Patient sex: M
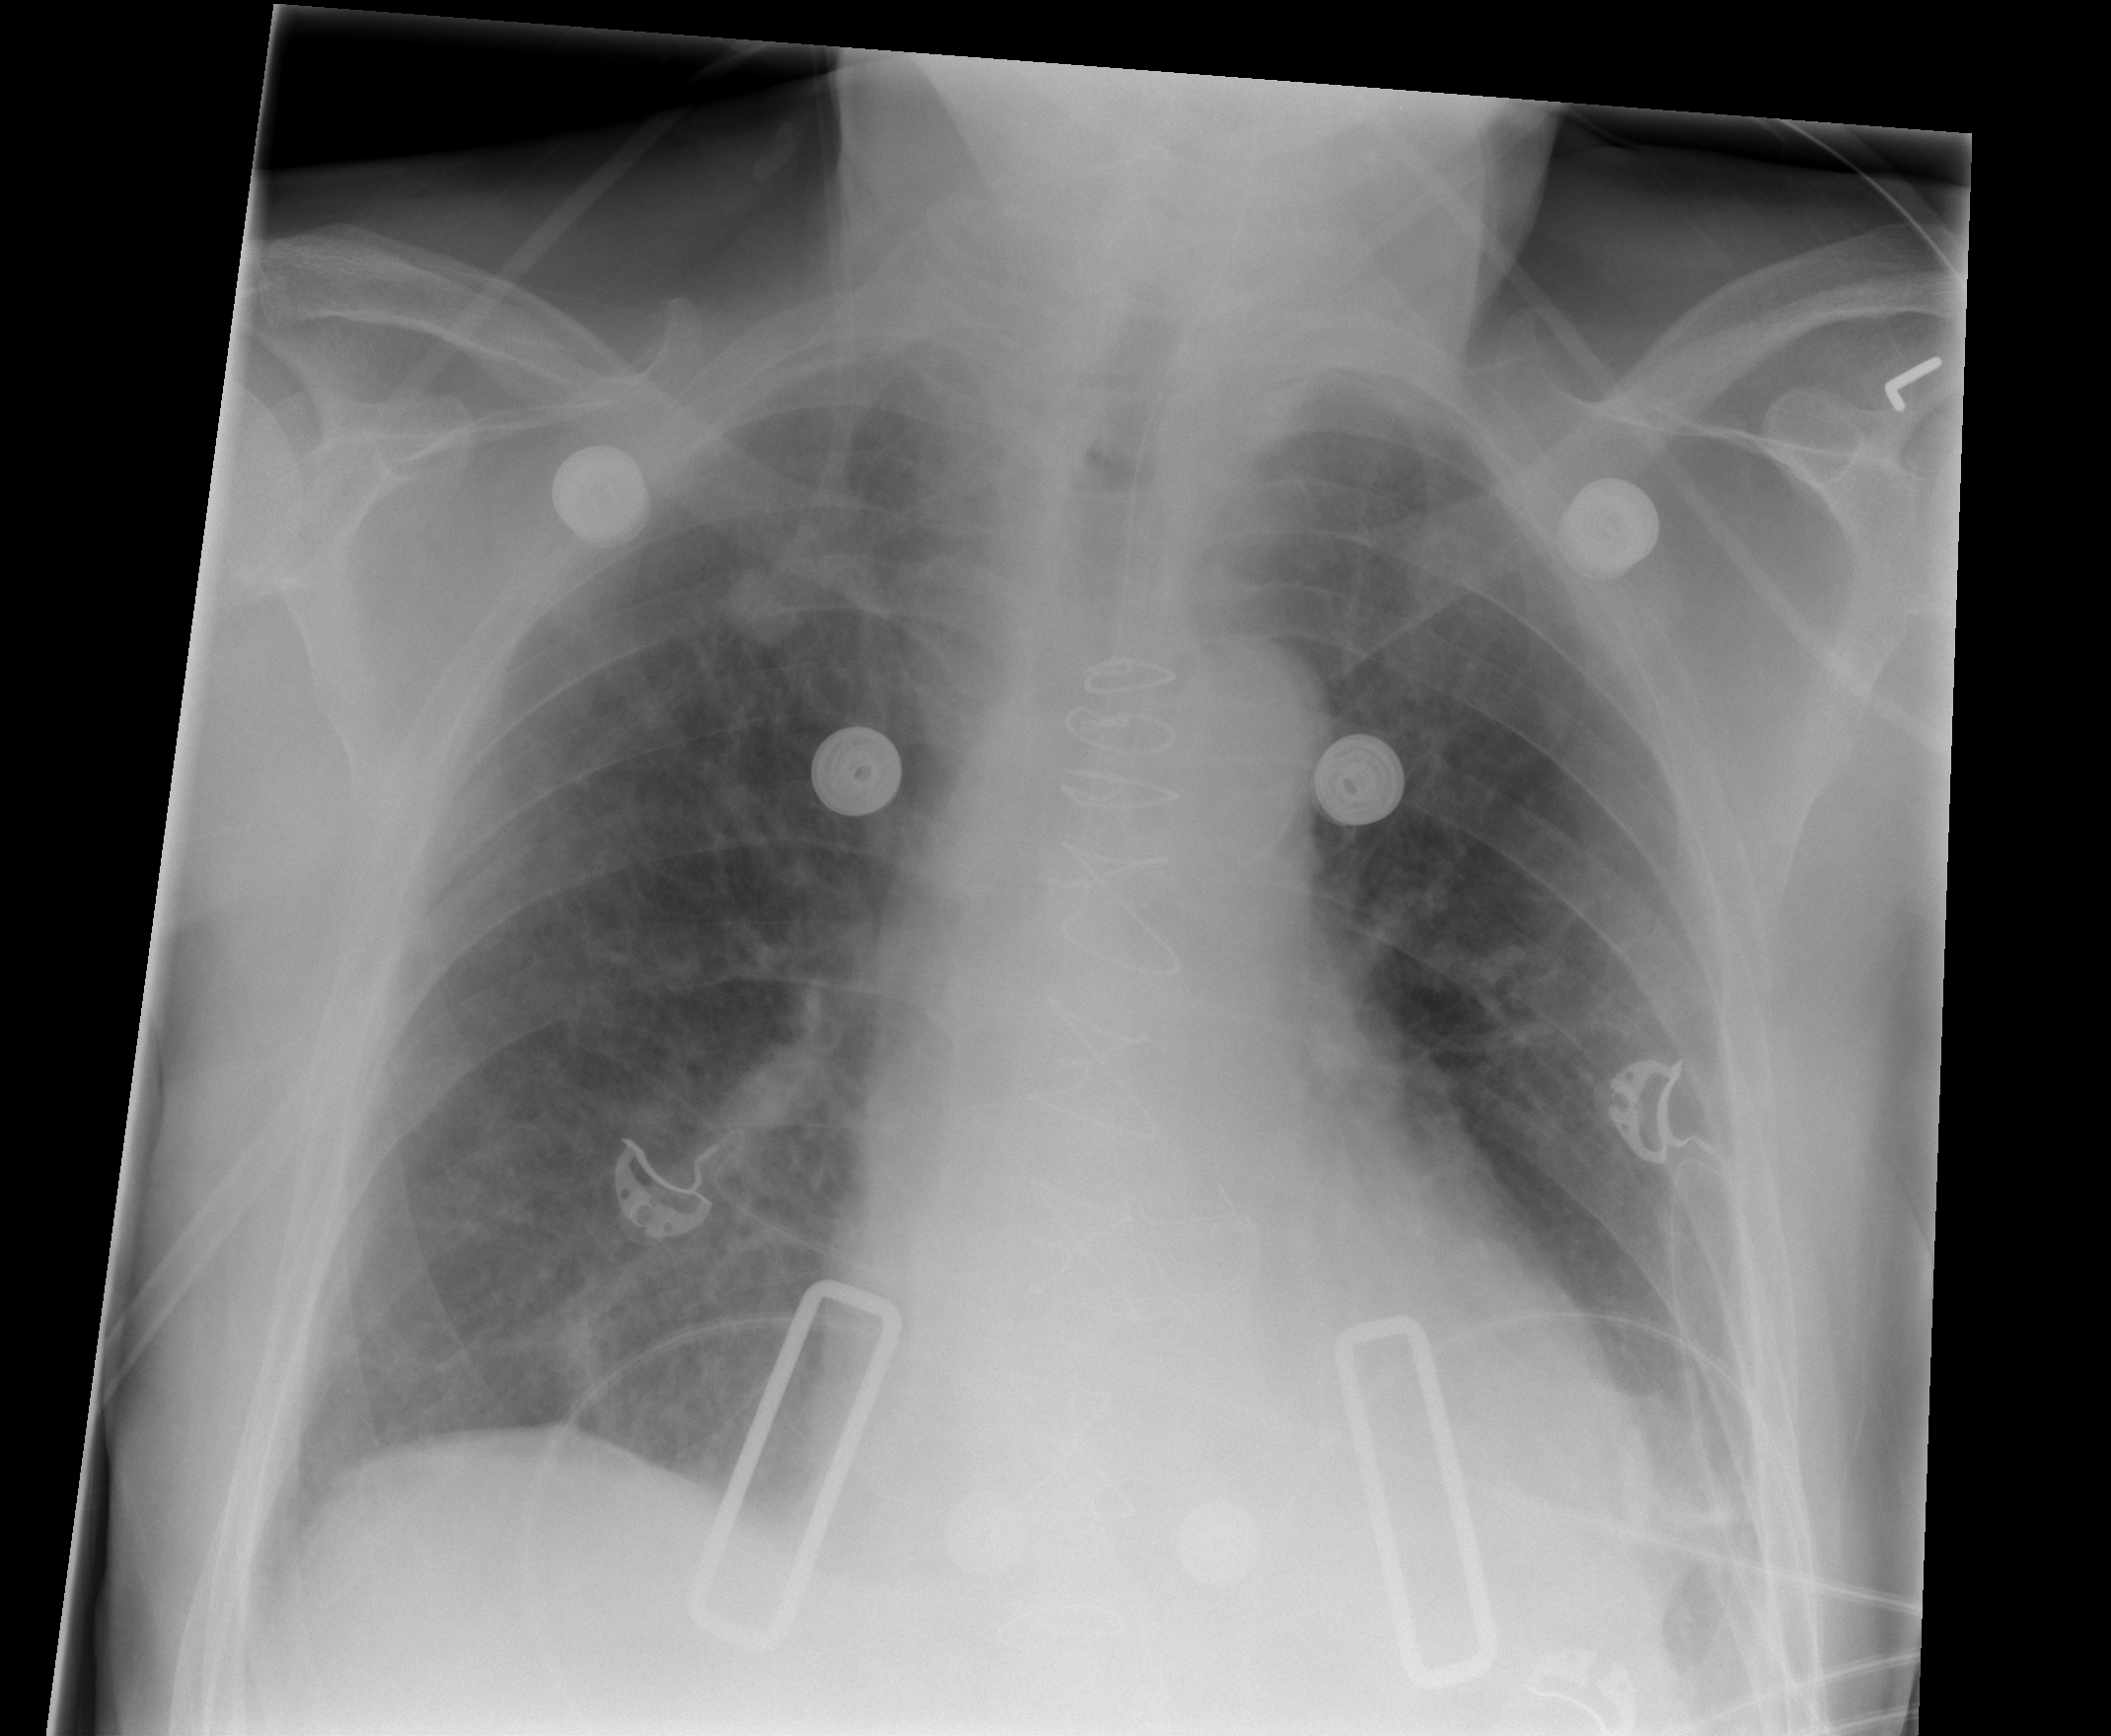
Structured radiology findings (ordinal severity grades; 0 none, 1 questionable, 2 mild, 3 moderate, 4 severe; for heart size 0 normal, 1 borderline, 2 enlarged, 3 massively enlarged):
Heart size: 2
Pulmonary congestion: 2
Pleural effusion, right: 0
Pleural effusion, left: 2
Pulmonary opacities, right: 0
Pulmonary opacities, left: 0
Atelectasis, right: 0
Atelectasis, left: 2